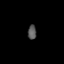
Tissue: lung
Cell type: T cells
Senescence score: 0.209
Nuclear area (px): 121
Mean DAPI intensity: 85.124